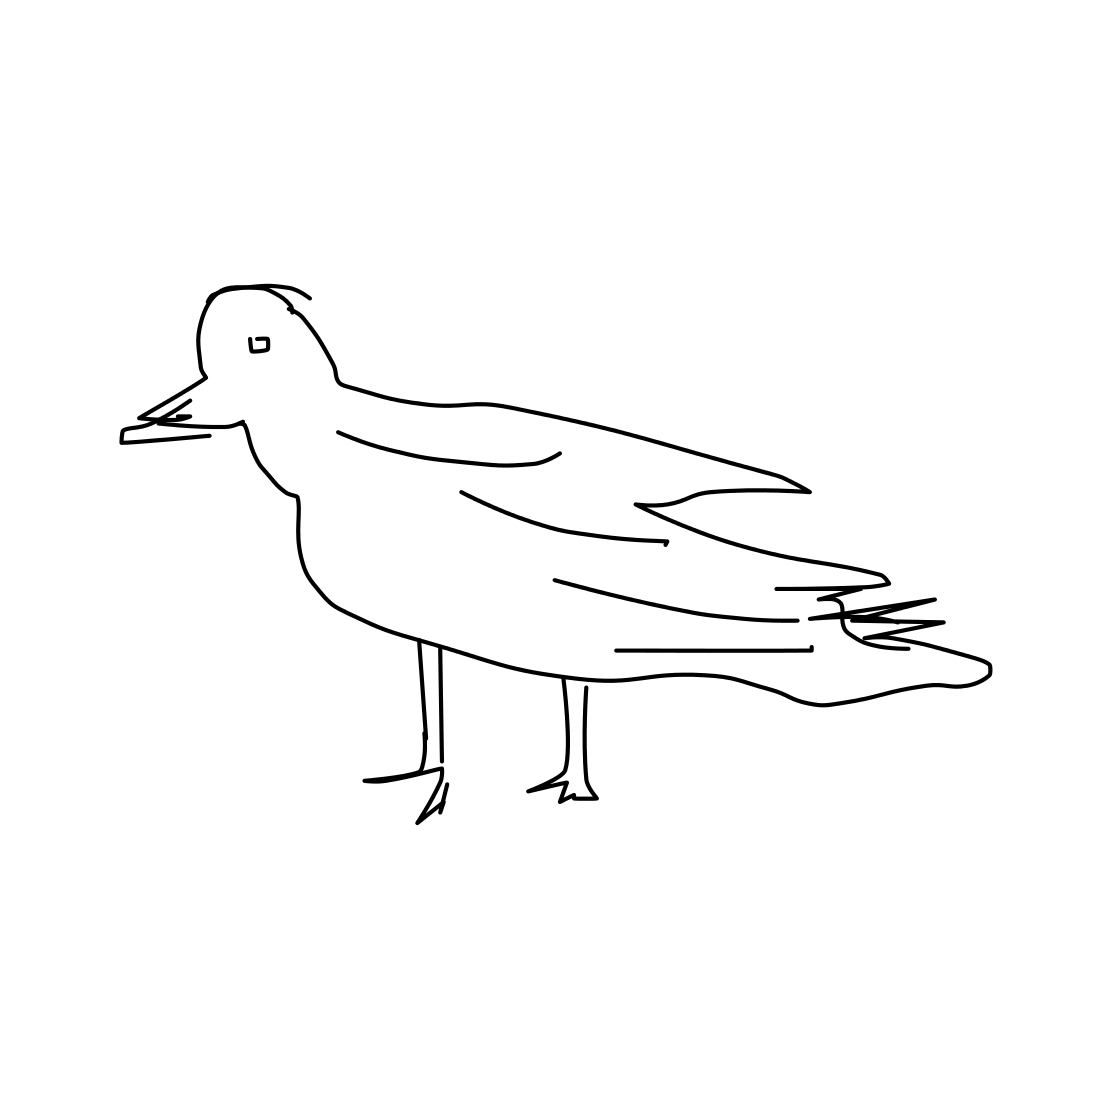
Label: seagull